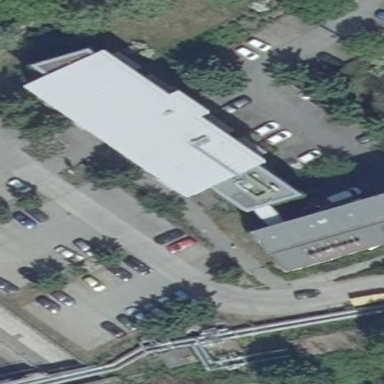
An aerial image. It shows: White building with white roof.